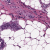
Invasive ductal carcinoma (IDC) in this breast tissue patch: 0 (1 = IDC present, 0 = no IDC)